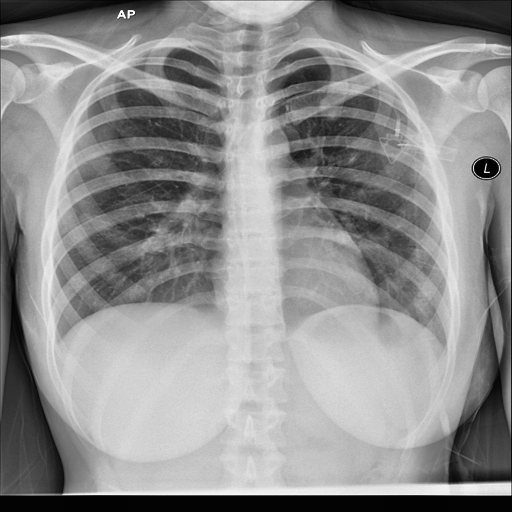
Finding: NORMAL